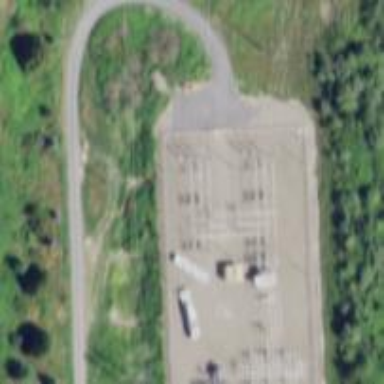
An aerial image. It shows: Outdoor distribution power substation.